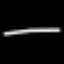
Label: line